Question: i'm currently building a little JTable, and want to highlight the column header (and row headers - the row-header part is actually working) when a cell is selected to make it easier to find the associated names with this cell. Here is a picture:

I already tried switching out the renderer for the header with this:
'''
table.getTableHeader().setDefaultRenderer(new ColumnHeaderRenderer());
'''
But it's only called when i click on the header and always says isSelected is false.
This is the code i use for the row-names, including the highlight inside the renderer - code is not by me, i just modified it a little:
'''
/*
* Use a JTable as a renderer for row numbers of a given main table.
* This table must be added to the row header of the scrollpane that
* contains the main table.
*/
public class RowNameTable extends JTable
implements ChangeListener, PropertyChangeListener {
private JTable main;
public RowNameTable(JTable table) {
main = table;
main.addPropertyChangeListener(this);
setFocusable(false);
setAutoCreateColumnsFromModel(false);
setModel(main.getModel());
setSelectionModel(main.getSelectionModel());
TableColumn column = new TableColumn();
column.setHeaderValue(" ");
addColumn(column);
column.setCellRenderer(new RowNameRenderer(main));
getColumnModel().getColumn(0).setPreferredWidth(table.getColumnModel().getColumn(0).getPreferredWidth());
setPreferredScrollableViewportSize(getPreferredSize());
}
@Override
public void addNotify() {
super.addNotify();
Component c = getParent();
// Keep scrolling of the row table in sync with the main table.
if (c instanceof JViewport) {
JViewport viewport = (JViewport) c;
viewport.addChangeListener(this);
}
}
/*
* Delegate method to main table
*/
@Override
public int getRowCount() {
return main.getRowCount();
}
@Override
public int getRowHeight(int row) {
return main.getRowHeight(row);
}
/*
* This table does not use any data from the main TableModel,
* so just return a value based on the row parameter.
*/
@Override
public Object getValueAt(int row, int column) {
return Integer.toString(row + 1);
}
/*
* Don't edit data in the main TableModel by mistake
*/
@Override
public boolean isCellEditable(int row, int column) {
return false;
}
//
// Implement the ChangeListener
//
public void stateChanged(ChangeEvent e) {
// Keep the scrolling of the row table in sync with main table
JViewport viewport = (JViewport) e.getSource();
JScrollPane scrollPane = (JScrollPane) viewport.getParent();
scrollPane.getVerticalScrollBar().setValue(viewport.getViewPosition().y);
}
//
// Implement the PropertyChangeListener
//
public void propertyChange(PropertyChangeEvent e) {
// Keep the row table in sync with the main table
if ("selectionModel".equals(e.getPropertyName())) {
setSelectionModel(main.getSelectionModel());
}
if ("model".equals(e.getPropertyName())) {
setModel(main.getModel());
}
}
/*
* Borrow the renderer from JDK1.4.2 table header
*/
private static class RowNameRenderer extends DefaultTableCellRenderer {
private JTable main;
public RowNameRenderer(JTable main) {
this.main = main;
setHorizontalAlignment(JLabel.CENTER);
}
@Override
public Component getTableCellRendererComponent(JTable table, Object value, boolean isSelected, boolean hasFocus, int row, int column) {
if (table != null) {
JTableHeader header = table.getTableHeader();
if (header != null) {
setForeground(header.getForeground());
setBackground(header.getBackground());
setFont(header.getFont());
}
}
if (isSelected) {
setFont(getFont().deriveFont(Font.BOLD));
}
setText((value == null) ? "" : main.getColumnName(row));
setBorder(UIManager.getBorder("TableHeader.cellBorder"));
return this;
}
}
}
'''
And here we have the relevant part to create the table:
'''
costTableModel = new CostTableModel(costCalc);
table = new JTable(costTableModel);
table.setPreferredScrollableViewportSize(table.getPreferredSize());
table.setAutoResizeMode(JTable.AUTO_RESIZE_OFF);
table.setCellSelectionEnabled(true);
scrollPane = new JScrollPane(table);
RowNameTable nameTable = new RowNameTable(table);
scrollPane.setRowHeaderView(nameTable);
'''
And the class costTableModel, just for completeness sake:
'''
public class CostTableModel extends AbstractTableModel {
private CostCalculator costCalc;
public CostTableModel(CostCalculator costCalc) {
this.costCalc = costCalc;
}
@Override
public int getRowCount() {
return costCalc.getPersonsList().size();
}
@Override
public int getColumnCount() {
return costCalc.getPersonsList().size();
}
@Override
public String getColumnName(int col) {
return costCalc.getPersonsList().get(col).getName();
}
@Override
public Object getValueAt(int rowIndex, int columnIndex) {
Person debtor = costCalc.getPersonsList().get(rowIndex);
Person debtee = costCalc.getPersonsList().get(columnIndex);
return costCalc.getAmountOwed(debtor, debtee);
}
@Override
public Class getColumnClass(int c) {
return getValueAt(0, c).getClass();
}
}
'''
Thank you for your help in advance!
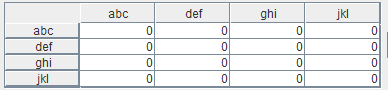
Answer: The basic issue I had was there was no connection between the table header and the selection change. In fact, the header is really clever with it's repaints...
I ended up providing my own header, which attached a listener to the table's selection model and repainted the header on the selection changed.
'''
import java.awt.BorderLayout;
import java.awt.Color;
import java.awt.Component;
import java.awt.EventQueue;
import java.util.List;
import javax.swing.Icon;
import javax.swing.JFrame;
import javax.swing.JScrollPane;
import javax.swing.JTable;
import javax.swing.RowSorter;
import javax.swing.RowSorter.SortKey;
import static javax.swing.SortOrder.ASCENDING;
import static javax.swing.SortOrder.DESCENDING;
import javax.swing.UIManager;
import javax.swing.UnsupportedLookAndFeelException;
import javax.swing.event.ListSelectionEvent;
import javax.swing.event.ListSelectionListener;
import javax.swing.table.DefaultTableCellRenderer;
import javax.swing.table.DefaultTableModel;
import javax.swing.table.JTableHeader;
public class TestColumnHighlight {
public static void main(String[] args) {
new TestColumnHighlight();
}
public TestColumnHighlight() {
EventQueue.invokeLater(new Runnable() {
@Override
public void run() {
try {
UIManager.setLookAndFeel(UIManager.getSystemLookAndFeelClassName());
} catch (ClassNotFoundException | InstantiationException | IllegalAccessException | UnsupportedLookAndFeelException ex) {
}
JTable table = new JTable();
DefaultTableModel model = new DefaultTableModel(
new Object[]{"abc", "def", "ghi", "jkl"},
0);
model.addRow(new Object[]{0, 0, 0, 0});
model.addRow(new Object[]{0, 0, 0, 0});
model.addRow(new Object[]{0, 0, 0, 0});
model.addRow(new Object[]{0, 0, 0, 0});
model.addRow(new Object[]{0, 0, 0, 0});
table.setModel(model);
table.setTableHeader(new CustomTableHeader(table));
table.getTableHeader().setDefaultRenderer(new ColumnHeaderRenderer());
JFrame frame = new JFrame("Testing");
frame.setDefaultCloseOperation(JFrame.EXIT_ON_CLOSE);
frame.setLayout(new BorderLayout());
frame.add(new JScrollPane(table));
frame.pack();
frame.setLocationRelativeTo(null);
frame.setVisible(true);
}
});
}
public class CustomTableHeader extends JTableHeader {
public CustomTableHeader(JTable table) {
super();
setColumnModel(table.getColumnModel());
table.getColumnModel().getSelectionModel().addListSelectionListener(new ListSelectionListener() {
@Override
public void valueChanged(ListSelectionEvent e) {
repaint();
}
});
}
@Override
public void columnSelectionChanged(ListSelectionEvent e) {
repaint();
}
}
public class ColumnHeaderRenderer extends DefaultTableHeaderCellRenderer {
@Override
public Component getTableCellRendererComponent(JTable table, Object value, boolean selected, boolean focused, int row, int column) {
super.getTableCellRendererComponent(table, value, selected, focused, row, column);
int selectedColumn = table.getSelectedColumn();
System.out.println("Selected " + selectedColumn + "-" + column);
if (selectedColumn == column) {
Color bg = table.getSelectionBackground();
setBackground(bg);
setOpaque(true);
} else {
setOpaque(false);
}
return this;
}
}
public class DefaultTableHeaderCellRenderer extends DefaultTableCellRenderer {
public DefaultTableHeaderCellRenderer() {
setHorizontalAlignment(CENTER);
setHorizontalTextPosition(LEFT);
setVerticalAlignment(BOTTOM);
setOpaque(false);
}
@Override
public Component getTableCellRendererComponent(JTable table, Object value,
boolean isSelected, boolean hasFocus, int row, int column) {
super.getTableCellRendererComponent(table, value,
isSelected, hasFocus, row, column);
JTableHeader tableHeader = table.getTableHeader();
if (tableHeader != null) {
setForeground(tableHeader.getForeground());
}
setIcon(getIcon(table, column));
setBorder(UIManager.getBorder("TableHeader.cellBorder"));
return this;
}
protected Icon getIcon(JTable table, int column) {
SortKey sortKey = getSortKey(table, column);
if (sortKey != null && table.convertColumnIndexToView(sortKey.getColumn()) == column) {
switch (sortKey.getSortOrder()) {
case ASCENDING:
return UIManager.getIcon("Table.ascendingSortIcon");
case DESCENDING:
return UIManager.getIcon("Table.descendingSortIcon");
}
}
return null;
}
protected SortKey getSortKey(JTable table, int column) {
RowSorter rowSorter = table.getRowSorter();
if (rowSorter == null) {
return null;
}
List sortedColumns = rowSorter.getSortKeys();
if (sortedColumns.size() > 0) {
return (SortKey) sortedColumns.get(0);
}
return null;
}
}
}
'''